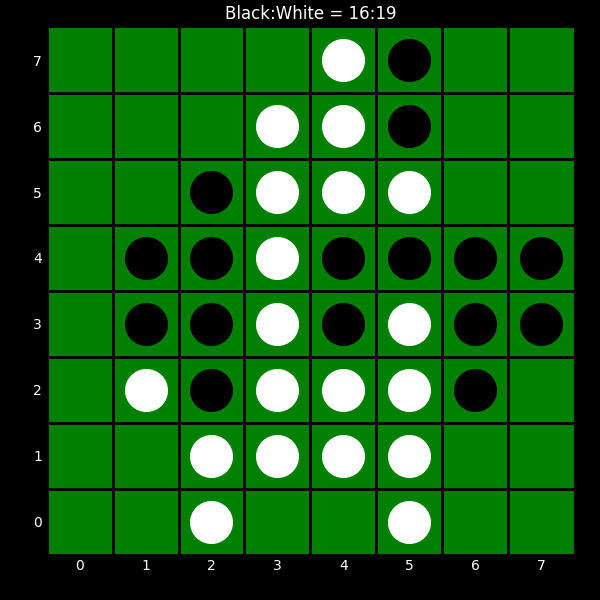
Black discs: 16
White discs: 19